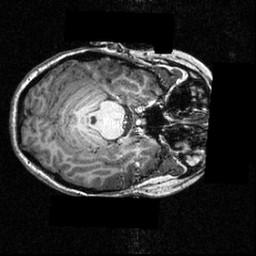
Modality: T1w
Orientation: axial
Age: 21
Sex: female
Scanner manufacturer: siemens
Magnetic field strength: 3.951 T
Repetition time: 1.5 s
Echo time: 0.00335 s